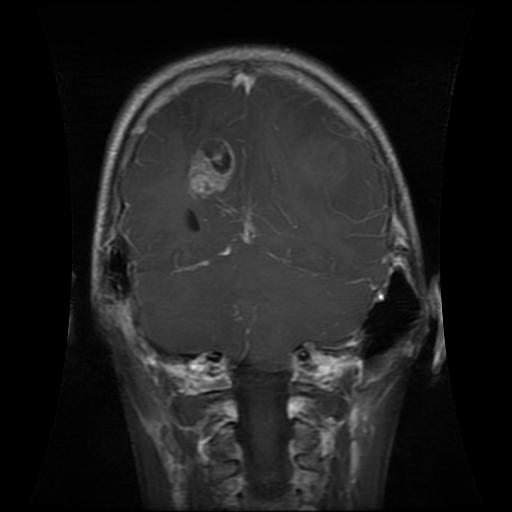
Label: glioma